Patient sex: M
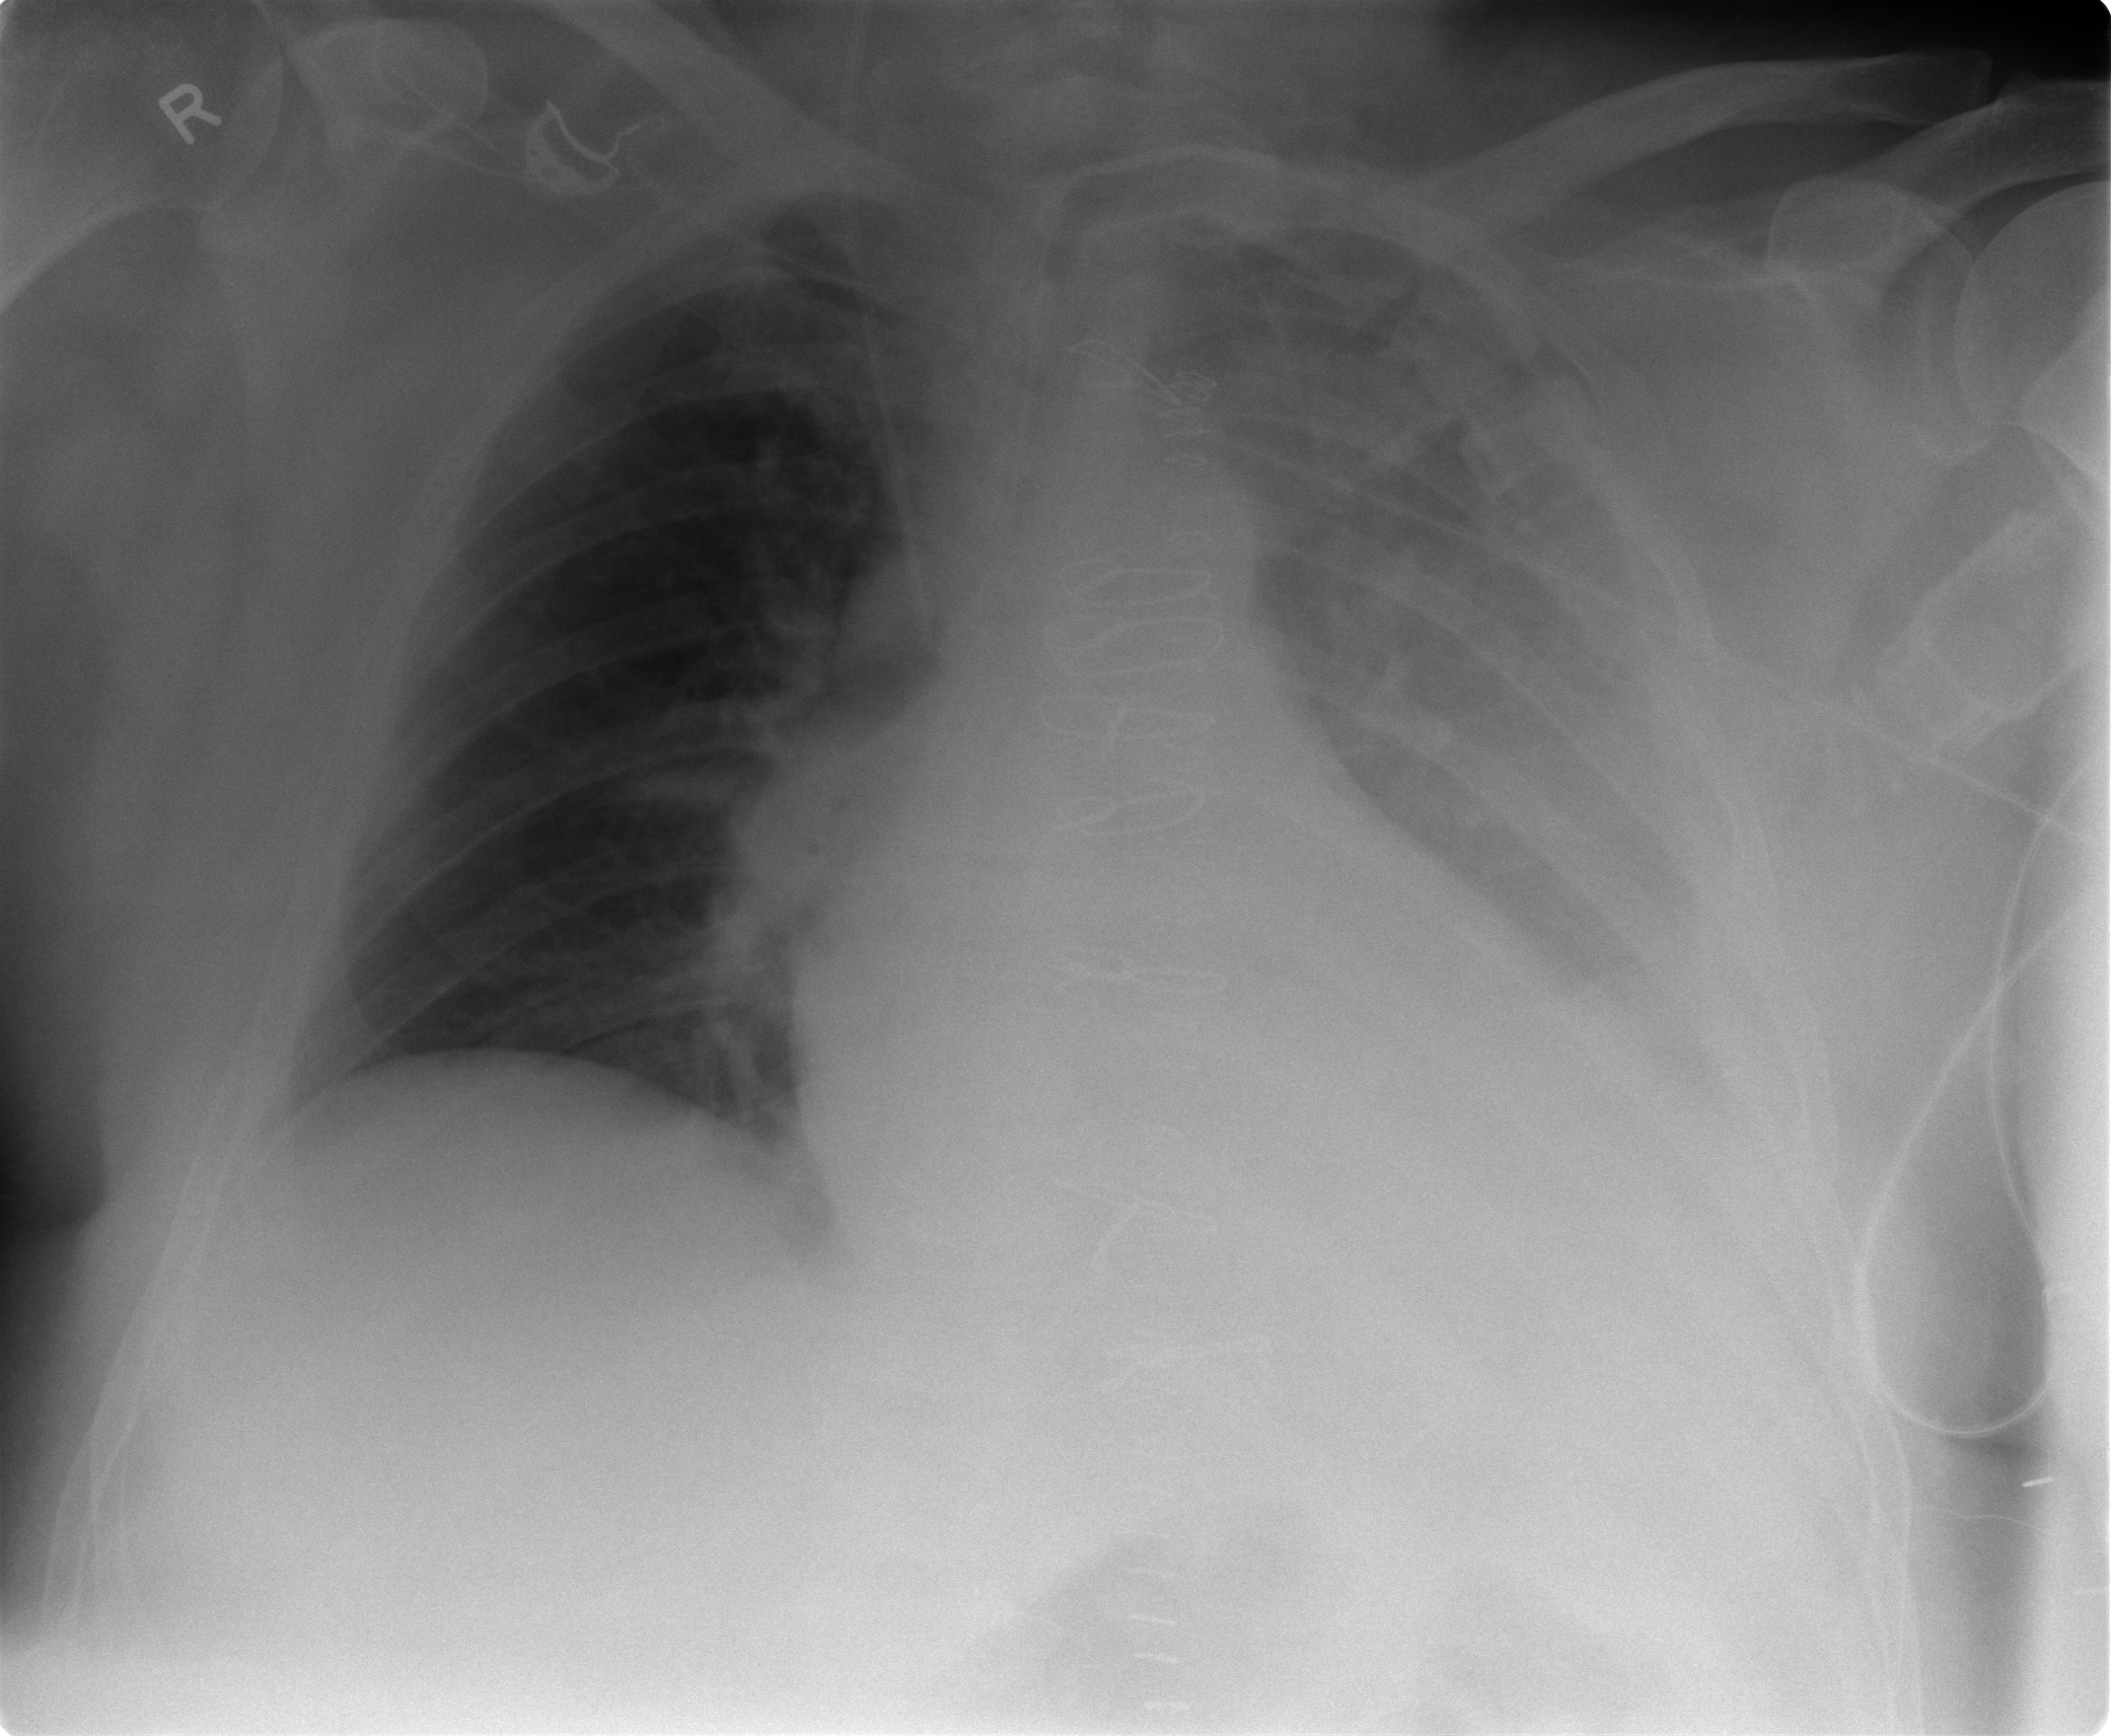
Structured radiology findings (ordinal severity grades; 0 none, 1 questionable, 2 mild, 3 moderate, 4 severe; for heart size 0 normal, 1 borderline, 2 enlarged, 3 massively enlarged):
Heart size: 2
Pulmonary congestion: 2
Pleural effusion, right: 0
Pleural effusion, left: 3
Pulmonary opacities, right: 0
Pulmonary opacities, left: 0
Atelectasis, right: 1
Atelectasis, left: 2